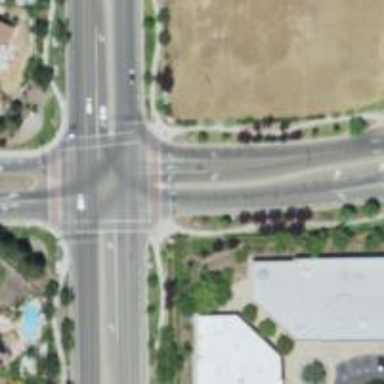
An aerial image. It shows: Footway with asphalt surface and marked with lines at the crossing.